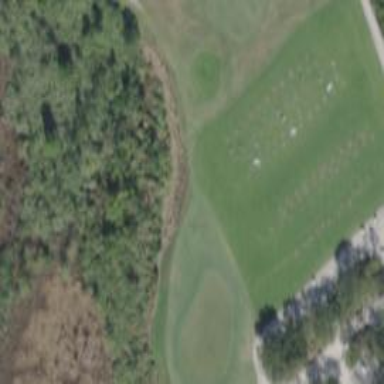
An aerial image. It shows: Rough grassy area used for golf.